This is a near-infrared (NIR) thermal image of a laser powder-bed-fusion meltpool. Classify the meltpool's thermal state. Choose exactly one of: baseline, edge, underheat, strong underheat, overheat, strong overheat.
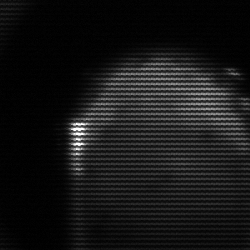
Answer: edge